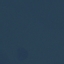
Land use / land cover class: SeaLake